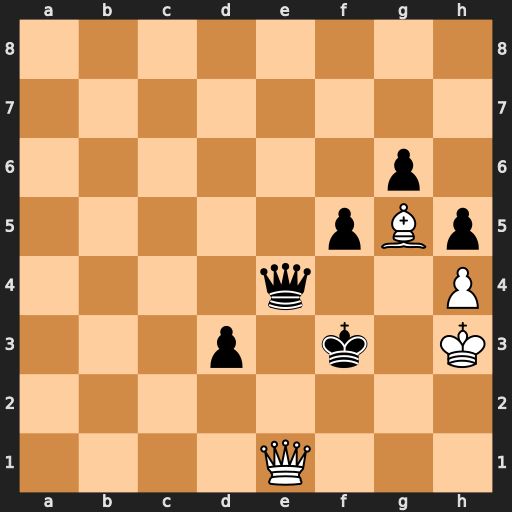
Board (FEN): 8/8/6p1/5pBp/4q2P/3p1k1K/8/4Q3
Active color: w
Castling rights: -
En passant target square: -
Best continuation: Qf1#